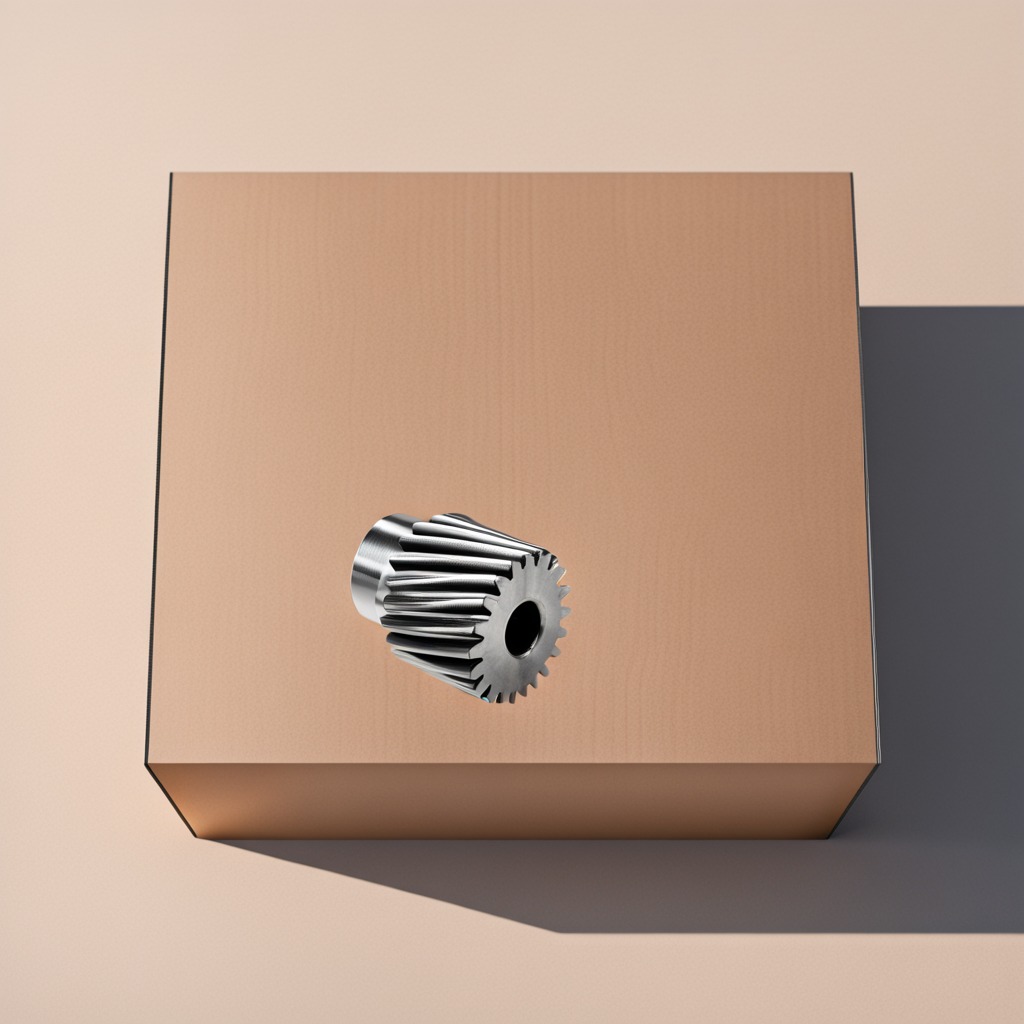
A steel gear with teeth is lying on the cardboard box surface in an outdoor workshop during daytime bright natural light soft shadows slightly creased but